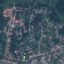
Land use / land cover class: Residential